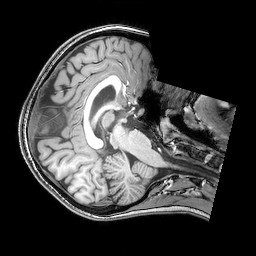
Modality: T1w
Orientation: axial